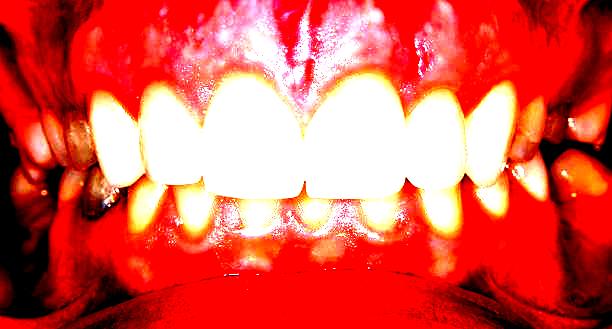
Condition: Gingivitis